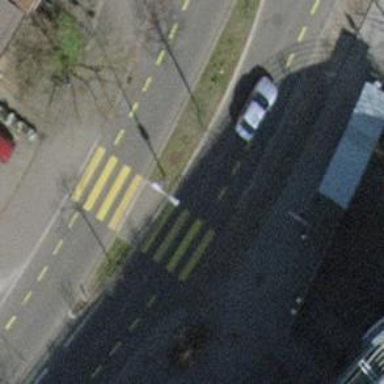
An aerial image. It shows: Asphalt footway with marked crossing.